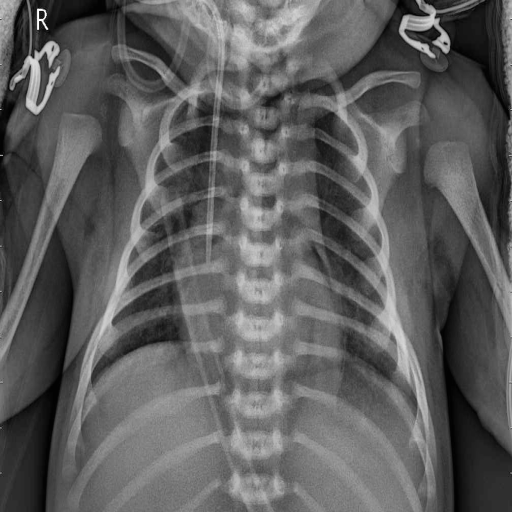
Finding: PNEUMONIA